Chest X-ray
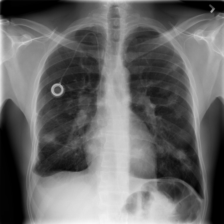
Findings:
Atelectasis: negative
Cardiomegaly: negative
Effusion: positive
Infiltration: negative
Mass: negative
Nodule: positive
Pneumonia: negative
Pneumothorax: negative
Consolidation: negative
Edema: negative
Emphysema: negative
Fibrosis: negative
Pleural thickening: negative
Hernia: negative